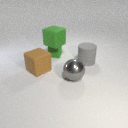
large gray rubber cylinder to the right of large brown rubber cube